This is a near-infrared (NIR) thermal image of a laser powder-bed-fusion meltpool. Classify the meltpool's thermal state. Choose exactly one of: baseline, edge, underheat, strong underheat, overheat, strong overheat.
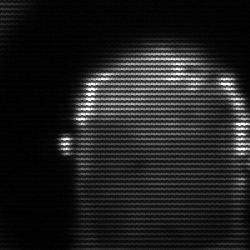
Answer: baseline